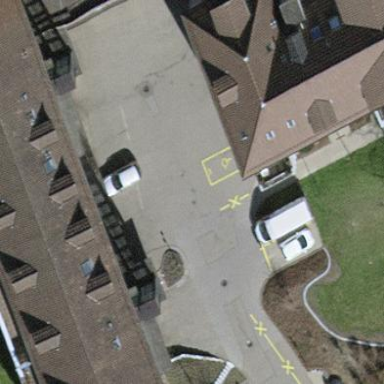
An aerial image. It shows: Hipped roof on apartment building.